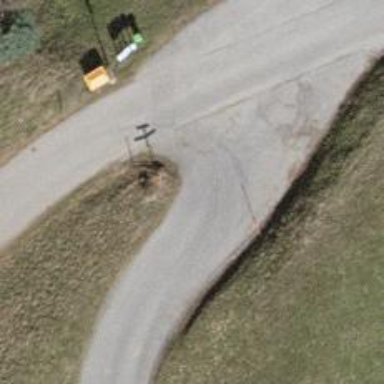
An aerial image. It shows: Guidepost with information.